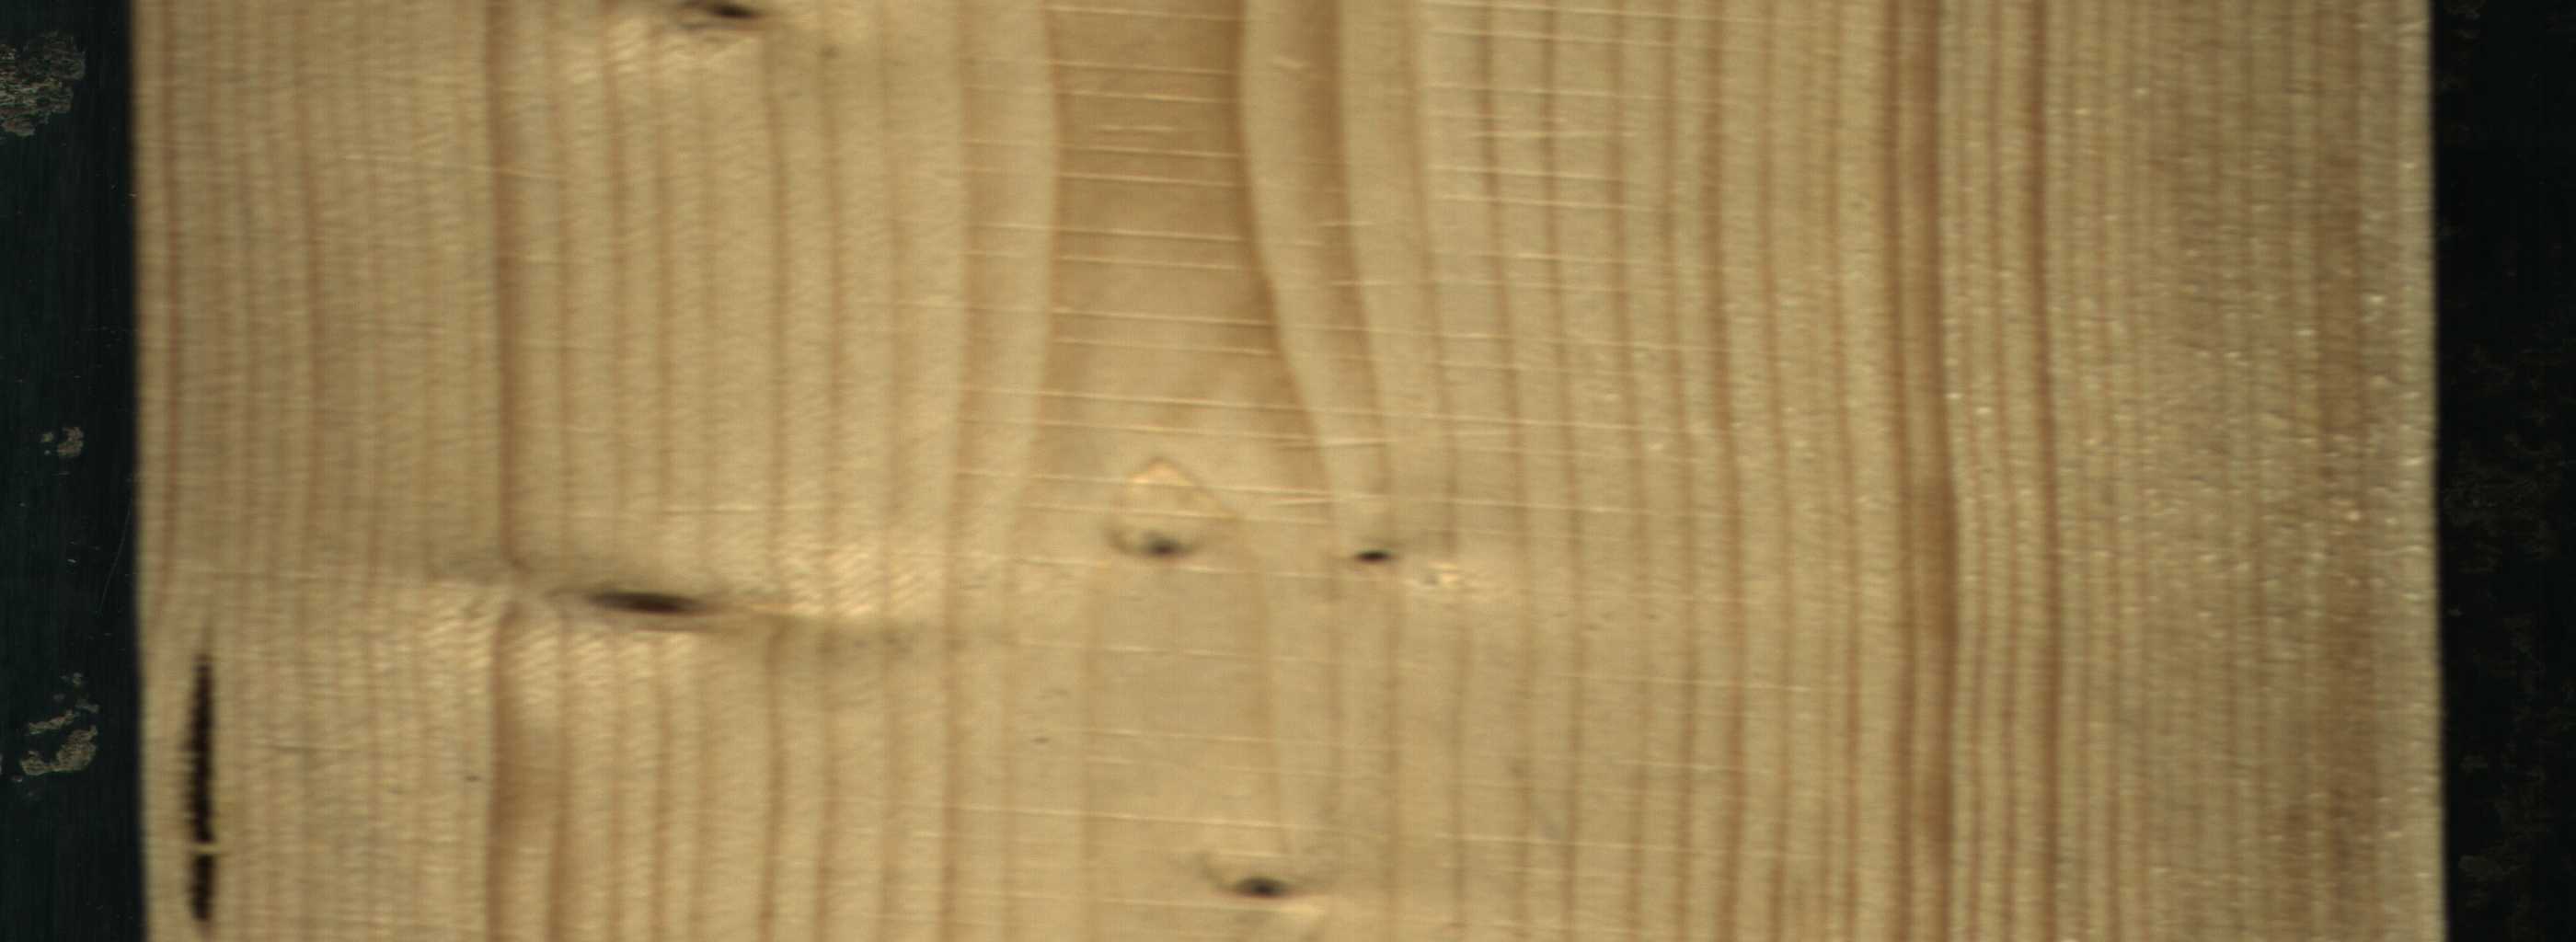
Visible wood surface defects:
resin
Dead_Knot
Live_Knot
Live_Knot
Live_Knot
Live_Knot